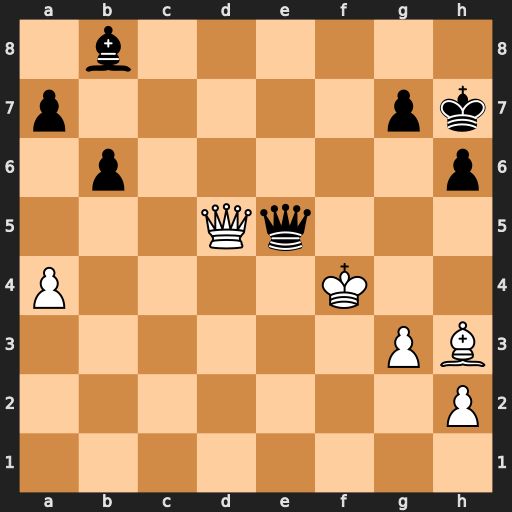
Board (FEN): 1b6/p5pk/1p5p/3Qq3/P4K2/6PB/7P/8
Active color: w
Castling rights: -
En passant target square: -
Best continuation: Qxe5 Bxe5+ Kxe5